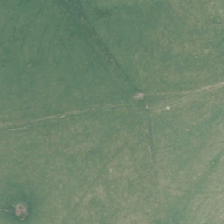
Land cover: high_producing_grassland